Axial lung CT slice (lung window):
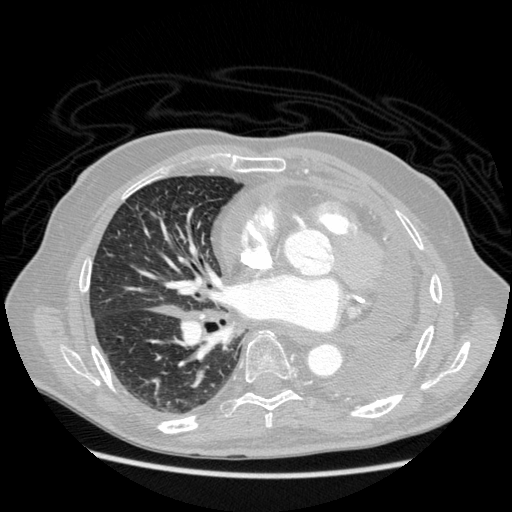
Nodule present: no